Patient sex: F
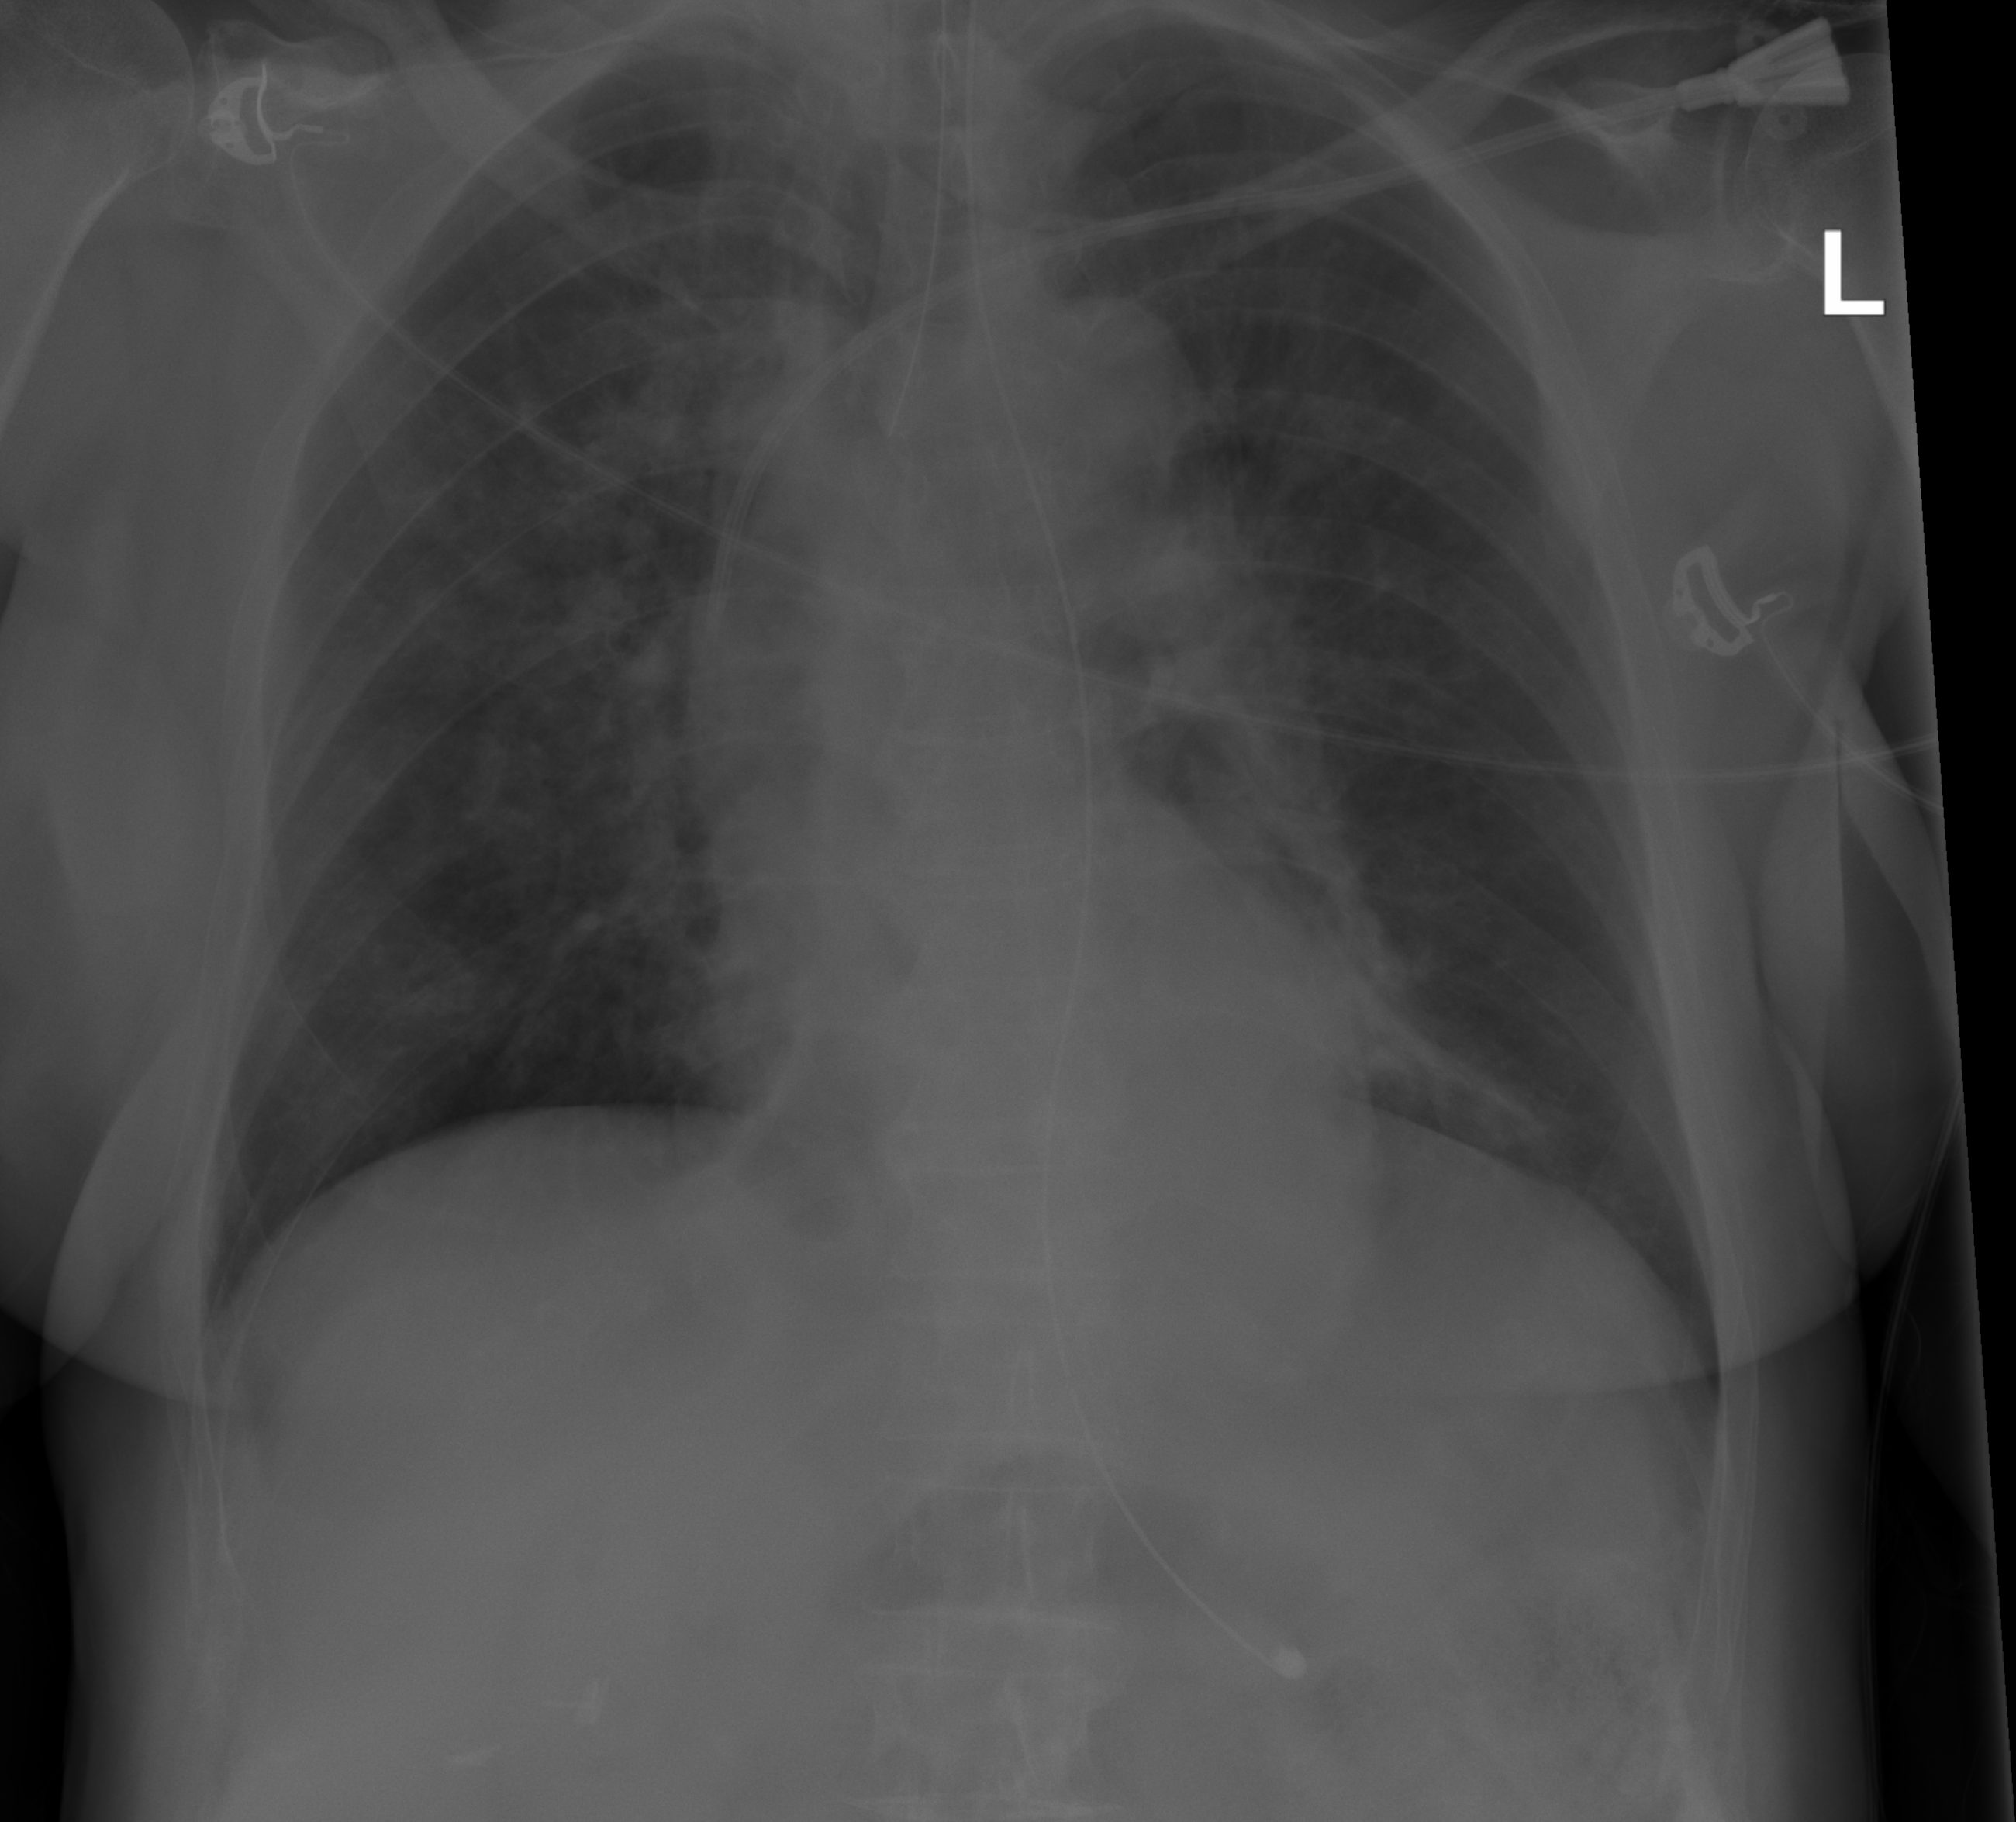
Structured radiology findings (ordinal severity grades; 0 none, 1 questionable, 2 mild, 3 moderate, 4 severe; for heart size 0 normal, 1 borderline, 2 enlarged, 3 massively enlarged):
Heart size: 0
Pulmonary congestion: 2
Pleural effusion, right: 0
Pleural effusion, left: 0
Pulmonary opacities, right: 2
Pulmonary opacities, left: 2
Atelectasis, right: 1
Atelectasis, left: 2